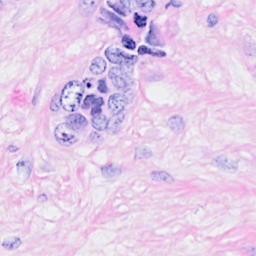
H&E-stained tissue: Breast